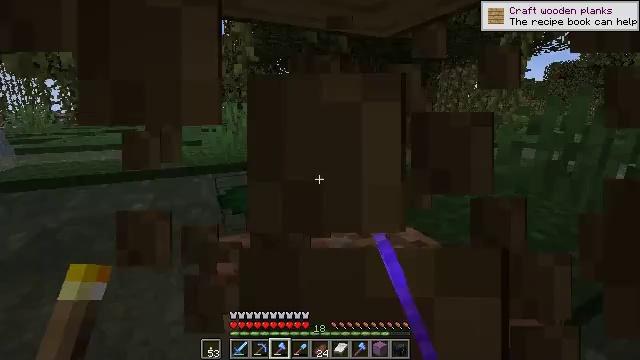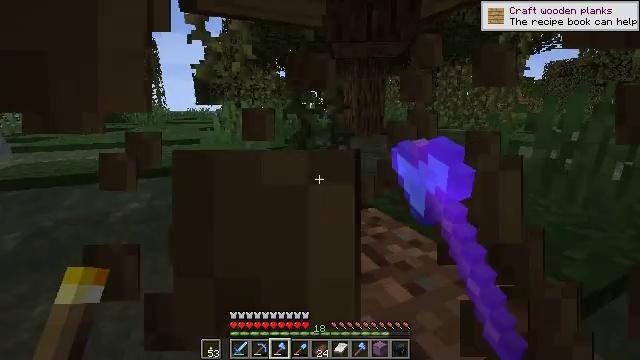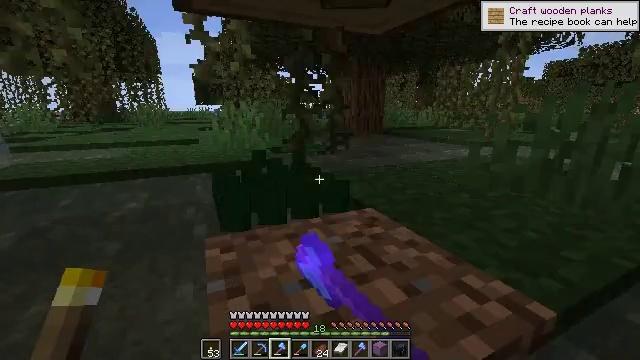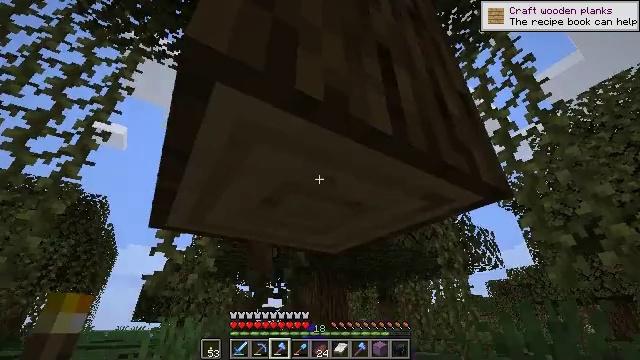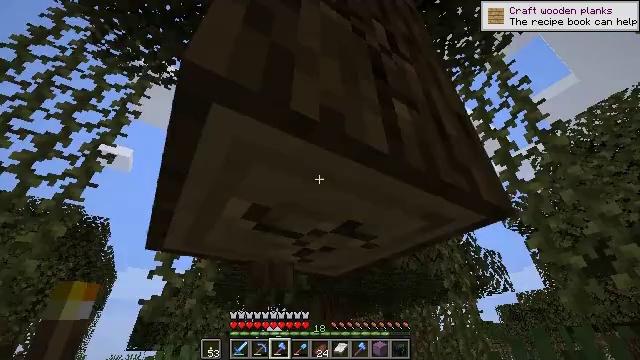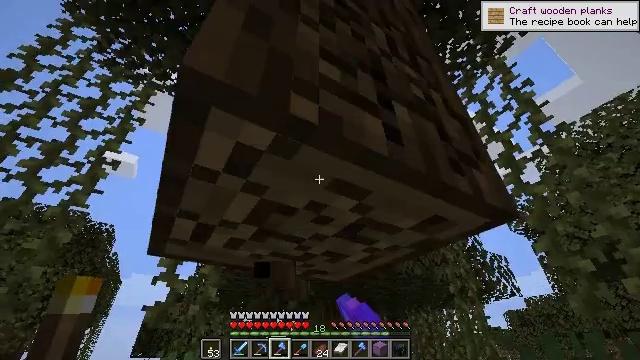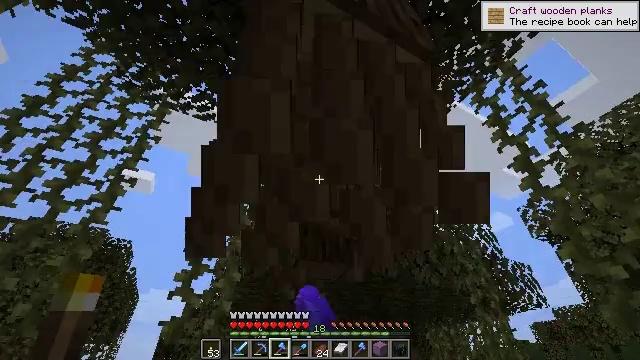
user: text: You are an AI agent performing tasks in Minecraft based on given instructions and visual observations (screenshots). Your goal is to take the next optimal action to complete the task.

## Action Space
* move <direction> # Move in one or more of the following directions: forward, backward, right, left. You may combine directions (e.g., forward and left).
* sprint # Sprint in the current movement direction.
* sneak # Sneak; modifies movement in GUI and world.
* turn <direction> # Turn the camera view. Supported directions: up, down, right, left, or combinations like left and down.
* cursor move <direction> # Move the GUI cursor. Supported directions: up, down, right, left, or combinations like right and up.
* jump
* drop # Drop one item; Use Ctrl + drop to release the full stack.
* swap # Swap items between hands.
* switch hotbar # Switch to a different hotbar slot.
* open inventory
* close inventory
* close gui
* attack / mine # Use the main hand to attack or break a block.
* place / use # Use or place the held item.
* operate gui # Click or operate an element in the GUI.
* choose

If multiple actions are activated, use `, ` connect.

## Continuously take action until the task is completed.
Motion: motion action
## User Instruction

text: Harvest the lily pad from the surface of water.
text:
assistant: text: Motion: attack / mine
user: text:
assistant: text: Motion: attack / mine
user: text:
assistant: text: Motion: turn right and up, attack / mine
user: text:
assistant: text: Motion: turn up, attack / mine
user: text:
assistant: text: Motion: turn up, attack / mine
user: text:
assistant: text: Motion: turn left and up, attack / mine
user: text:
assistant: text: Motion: attack / mine